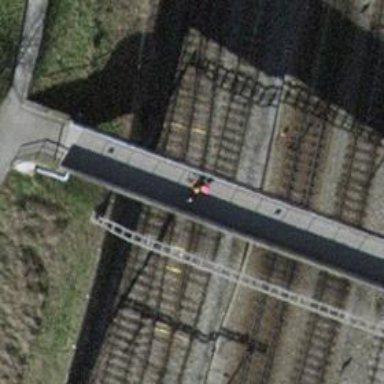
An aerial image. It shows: Siding railway track with electrified contact line.